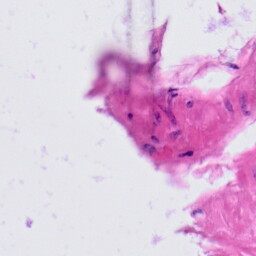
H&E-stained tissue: Prostate